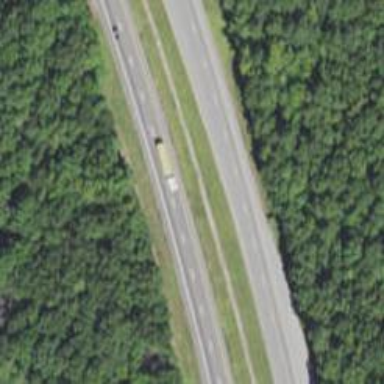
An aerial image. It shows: This image shows trunk highway that functions as expressway.